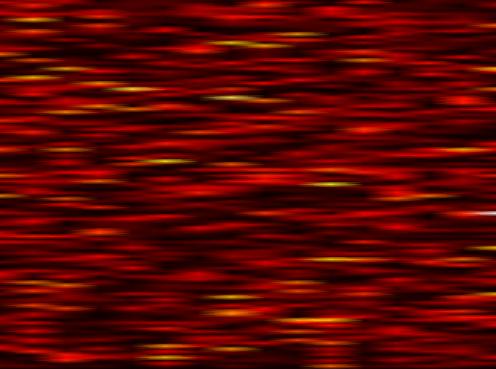
Label: FBMC